Question: I create with Zenity a small form to input some text (Here a gateway for a network). I want to save the result of this entry in a text file tu re-use in another form.

I hope you will understood, thank's for all
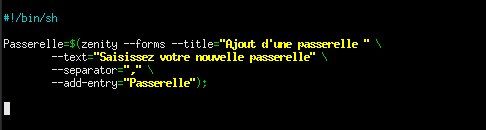
Answer: Simply add this line :
'''
echo $Passerelle > yourfile
'''